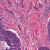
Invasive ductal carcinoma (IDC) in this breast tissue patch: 0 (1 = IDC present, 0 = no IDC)